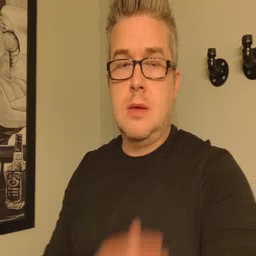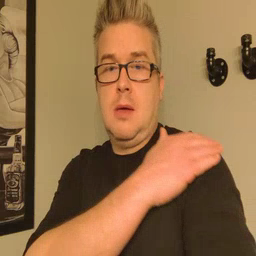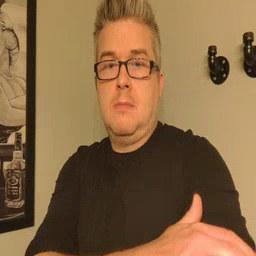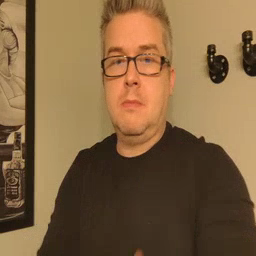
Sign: arm